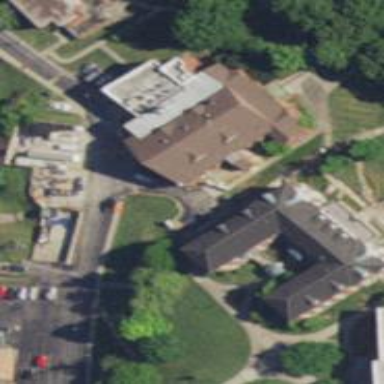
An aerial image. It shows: Dormitory building.